Question: I want to change the background white to an another color to the List in SwiftUI

'''
List(listOfItems) { item in
Group {
HStack {
item.iconImage.padding()
Text(item.text).fontWeight(.regular).foregroundColor(Color("smalltext")).font(.system(size: 25))
Spacer()
Button(action: {
}) {
Image("back")
}
}.padding().background(Color("bg"))
}.listRowBackground(Color("bg"))
}.background(Color("bg"))
'''
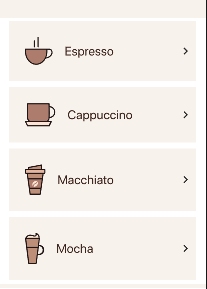
Answer: If you want to change the background color you would do the following in the view containing the 'List'. Add this 'init' block in your 'View'. This will change everything to green.
'''
init() {
UITableViewCell.appearance().backgroundColor = .green
UITableView.appearance().backgroundColor = .green
}
'''